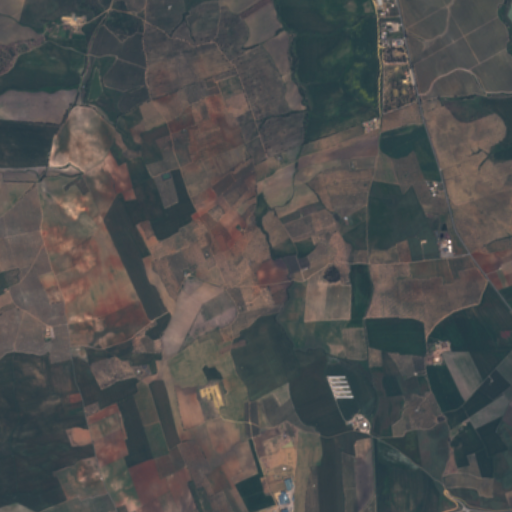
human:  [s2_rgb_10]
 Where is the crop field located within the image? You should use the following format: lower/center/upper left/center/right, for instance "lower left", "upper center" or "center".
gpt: The crop field is located in the upper left of the image.
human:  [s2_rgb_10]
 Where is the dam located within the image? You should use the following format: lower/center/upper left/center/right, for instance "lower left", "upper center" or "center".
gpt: The dam is located in the upper left of the image.
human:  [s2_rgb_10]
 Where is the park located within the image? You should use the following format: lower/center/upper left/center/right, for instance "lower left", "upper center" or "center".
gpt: The park is located in the upper right of the image.
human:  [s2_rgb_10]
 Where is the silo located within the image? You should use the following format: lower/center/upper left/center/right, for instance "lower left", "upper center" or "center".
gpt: The silo is located in the upper right of the image.
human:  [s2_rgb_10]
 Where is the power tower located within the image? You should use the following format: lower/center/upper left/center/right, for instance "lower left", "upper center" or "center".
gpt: There is no power tower in the image.